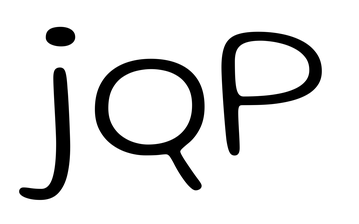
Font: Gluten_ExtraLight